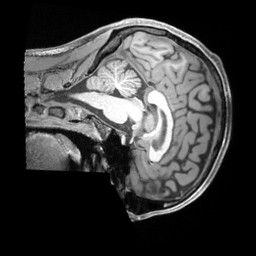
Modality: T1w
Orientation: sagittal
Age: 25
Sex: male
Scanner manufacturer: siemens
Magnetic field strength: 3 T
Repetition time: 2.2 s
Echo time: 0.00218 s